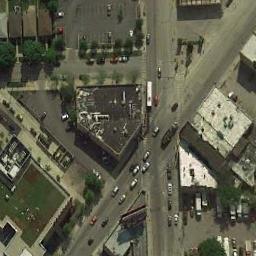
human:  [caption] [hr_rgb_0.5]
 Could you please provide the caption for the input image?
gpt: There are a lot of buildings beside the intersection .

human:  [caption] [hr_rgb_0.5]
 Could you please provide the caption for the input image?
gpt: There are many moving and waiting vehicles on the slanted intersection of the intersection, There are many buildings and some trees around the intersection, And many cars are parked in the open space beside the intersection .

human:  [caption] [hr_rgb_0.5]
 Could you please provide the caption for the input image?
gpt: There are cars at the intersection in all directions .

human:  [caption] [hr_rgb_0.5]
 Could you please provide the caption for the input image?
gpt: A tilted intersection with normal traffic is between some buildings .

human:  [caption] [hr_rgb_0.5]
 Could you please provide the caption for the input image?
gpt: There are some buildings around the intersection .